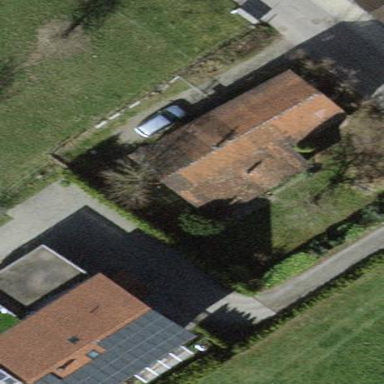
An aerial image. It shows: Simple and straightforward house.